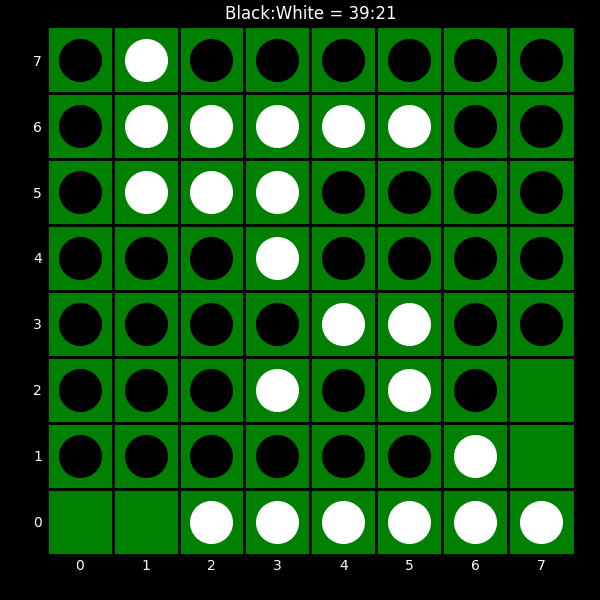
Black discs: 39
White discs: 21